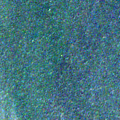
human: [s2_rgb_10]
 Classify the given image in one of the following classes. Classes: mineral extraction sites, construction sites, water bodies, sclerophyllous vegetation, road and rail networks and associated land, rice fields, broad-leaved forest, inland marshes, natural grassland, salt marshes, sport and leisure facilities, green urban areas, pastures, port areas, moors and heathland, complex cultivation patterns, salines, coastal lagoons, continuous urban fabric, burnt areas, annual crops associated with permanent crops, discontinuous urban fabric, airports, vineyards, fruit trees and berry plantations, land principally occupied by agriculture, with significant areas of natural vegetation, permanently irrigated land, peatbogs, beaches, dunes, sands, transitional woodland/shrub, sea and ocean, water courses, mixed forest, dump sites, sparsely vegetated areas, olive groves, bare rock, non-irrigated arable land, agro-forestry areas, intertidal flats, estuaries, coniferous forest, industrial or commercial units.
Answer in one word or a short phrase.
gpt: water bodies